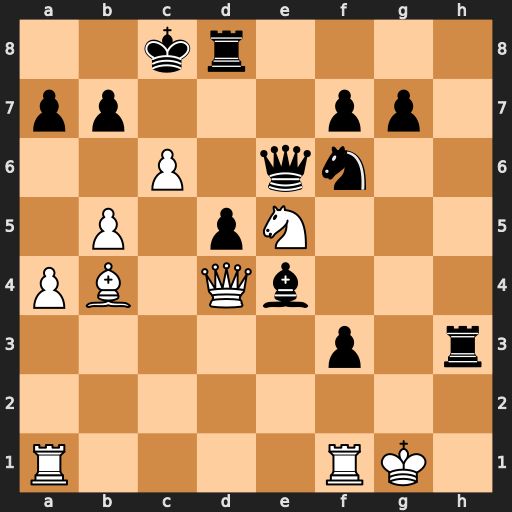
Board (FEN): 2kr4/pp3pp1/2P1qn2/1P1pN3/PB1Qb3/5p1r/8/R4RK1
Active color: w
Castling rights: -
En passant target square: -
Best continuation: Qxa7 f2+ Kxf2 Qf5+ Ke1 Re3+ Kd2 Re2+ Kxe2